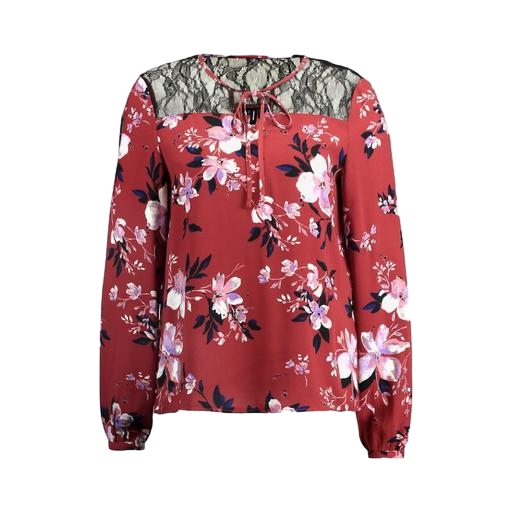
multicolor vila rust lace insert blouse, red floral print lace-up blouse, red floral tie-neck blouse, white background